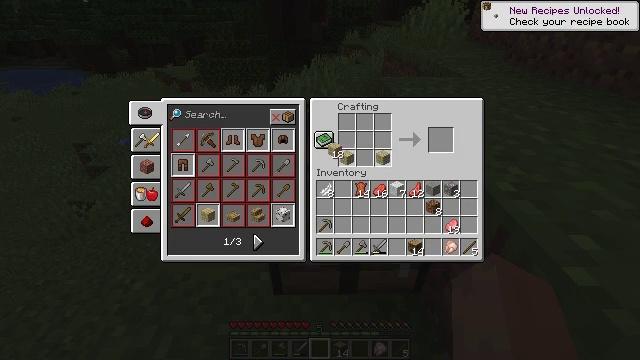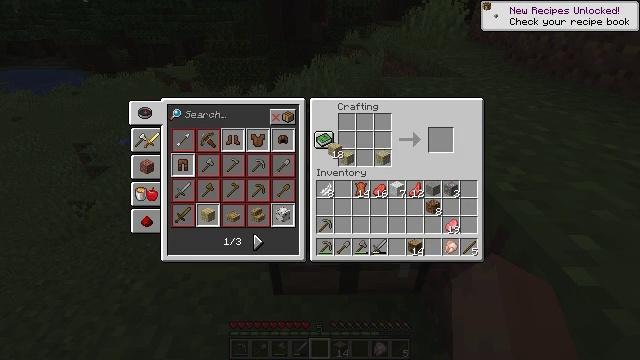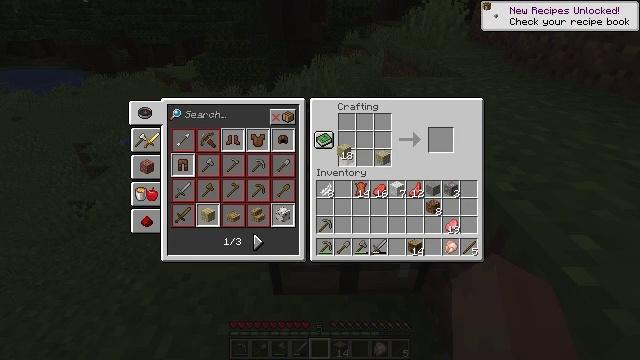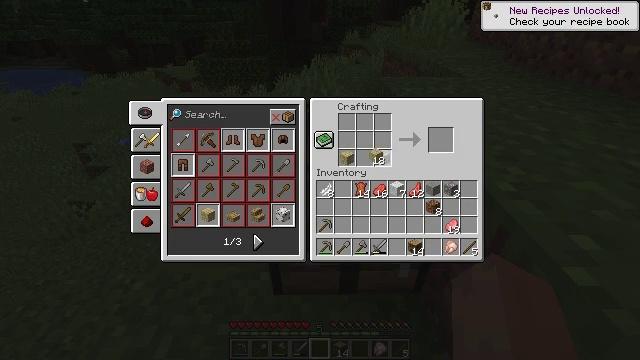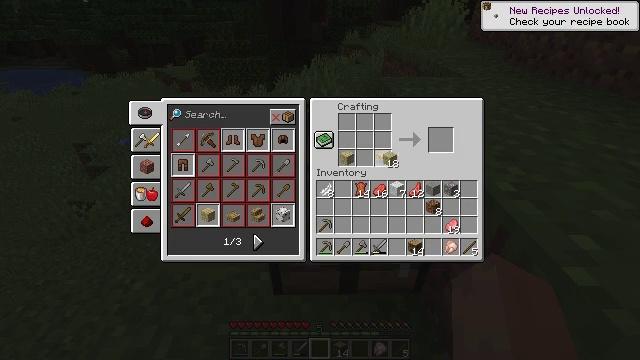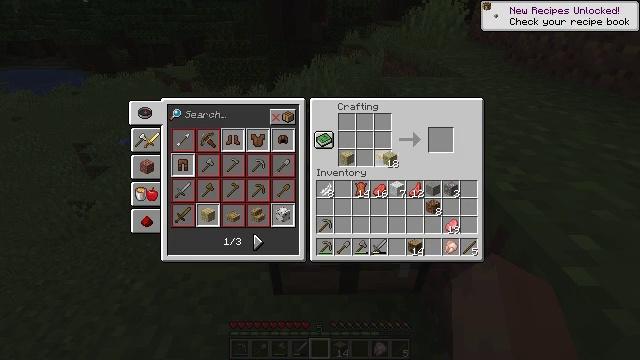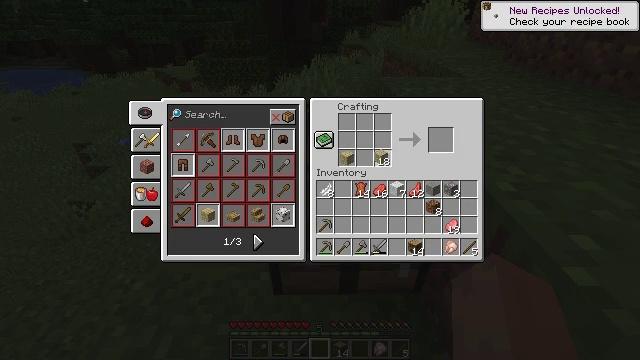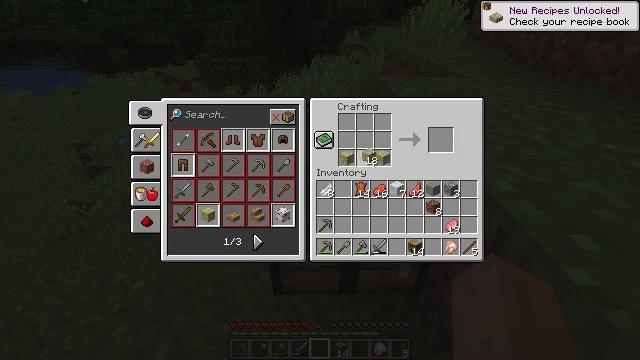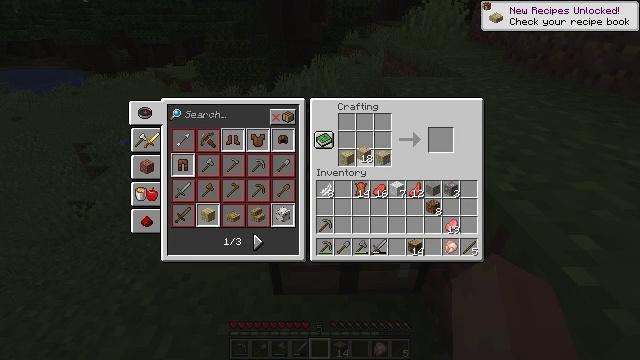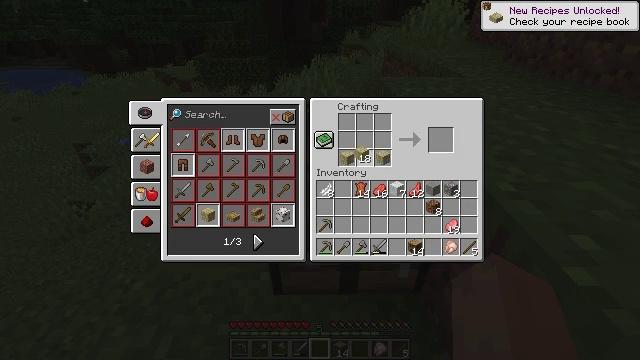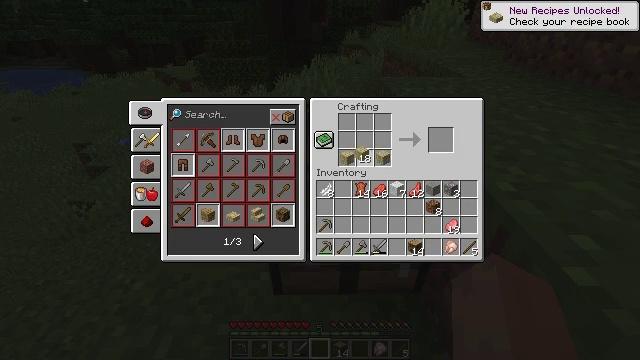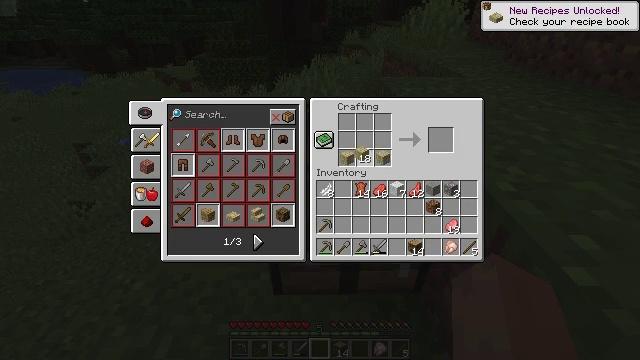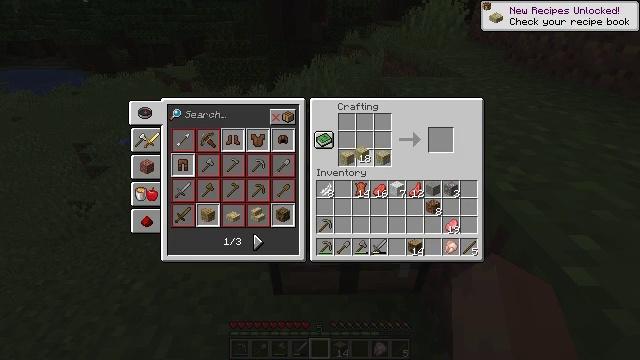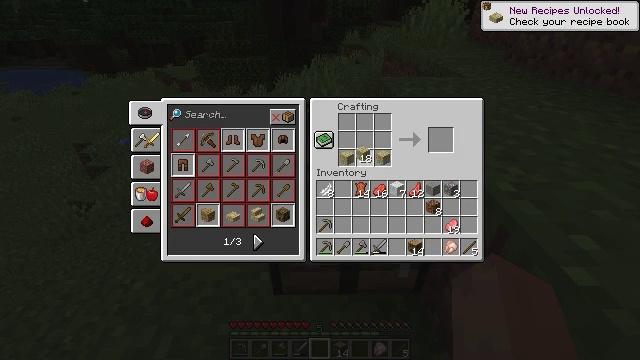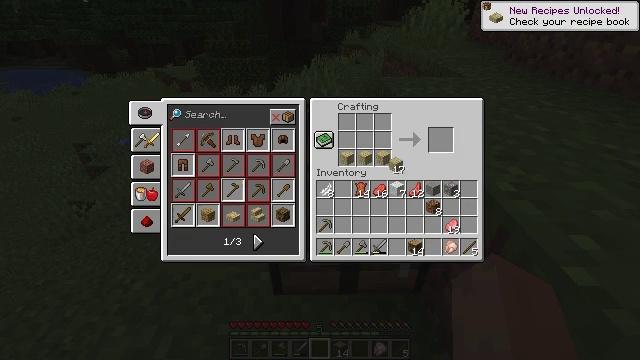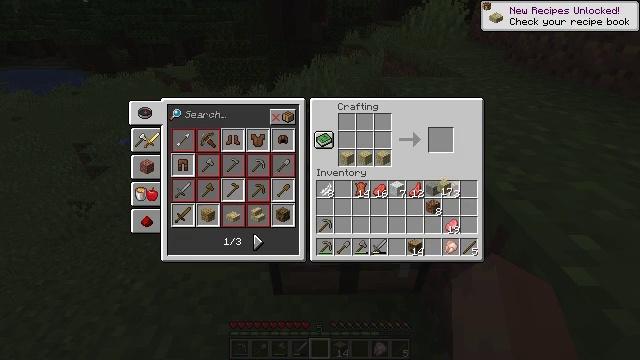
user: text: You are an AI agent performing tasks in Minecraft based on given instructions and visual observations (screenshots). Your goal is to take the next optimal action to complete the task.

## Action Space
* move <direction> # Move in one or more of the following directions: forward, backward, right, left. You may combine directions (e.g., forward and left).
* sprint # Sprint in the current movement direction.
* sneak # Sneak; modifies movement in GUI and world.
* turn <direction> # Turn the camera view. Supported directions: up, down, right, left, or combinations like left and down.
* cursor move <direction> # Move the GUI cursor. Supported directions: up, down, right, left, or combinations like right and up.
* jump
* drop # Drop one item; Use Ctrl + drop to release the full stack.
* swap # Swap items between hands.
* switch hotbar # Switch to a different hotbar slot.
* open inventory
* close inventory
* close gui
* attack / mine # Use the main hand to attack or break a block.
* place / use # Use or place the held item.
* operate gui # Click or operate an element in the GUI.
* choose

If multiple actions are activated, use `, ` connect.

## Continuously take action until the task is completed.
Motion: motion action
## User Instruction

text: Open the crafting table menu to make a white bed.
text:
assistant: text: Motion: no_op
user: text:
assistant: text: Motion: cursor move right
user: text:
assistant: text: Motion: cursor move right
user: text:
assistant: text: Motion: cursor move right
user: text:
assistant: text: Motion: no_op
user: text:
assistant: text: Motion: cursor move left
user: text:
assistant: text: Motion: cursor move left
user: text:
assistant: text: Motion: no_op
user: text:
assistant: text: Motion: no_op
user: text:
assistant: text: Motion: no_op
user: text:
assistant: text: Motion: choose
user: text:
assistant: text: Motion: choose
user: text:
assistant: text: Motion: choose
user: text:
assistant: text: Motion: cursor move right and down
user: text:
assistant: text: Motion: cursor move right and down
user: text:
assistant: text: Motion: cursor move right
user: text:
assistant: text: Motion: cursor move right
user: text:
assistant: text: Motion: no_op
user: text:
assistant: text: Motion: no_op
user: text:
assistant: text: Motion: no_op
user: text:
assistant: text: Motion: no_op
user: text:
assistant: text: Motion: no_op
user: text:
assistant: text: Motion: operate gui
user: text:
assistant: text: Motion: operate gui
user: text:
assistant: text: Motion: operate gui
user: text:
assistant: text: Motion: cursor move left
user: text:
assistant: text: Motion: cursor move left and up
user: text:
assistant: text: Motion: cursor move left and up
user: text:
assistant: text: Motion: no_op
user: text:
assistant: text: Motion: no_op